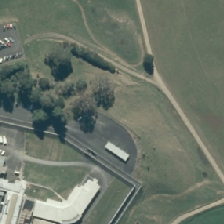
Land cover: urban_build_up